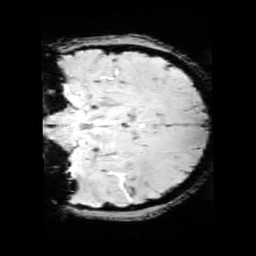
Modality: SWI
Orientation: coronal
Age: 13
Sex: male
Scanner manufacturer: siemens
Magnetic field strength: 3 T
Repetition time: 0.027 s
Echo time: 0.02 s